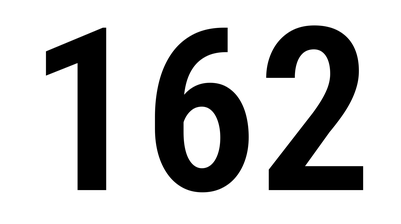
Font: Roboto_Condensed_SemiBold